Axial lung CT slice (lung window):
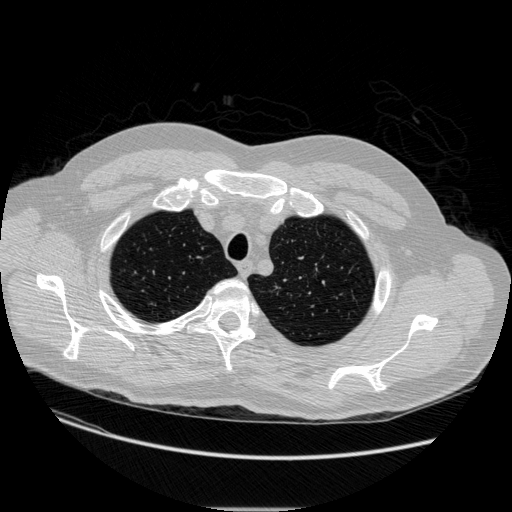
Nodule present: no